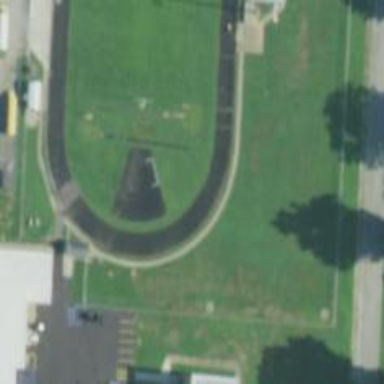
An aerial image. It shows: Athletics track located in leisure land area.